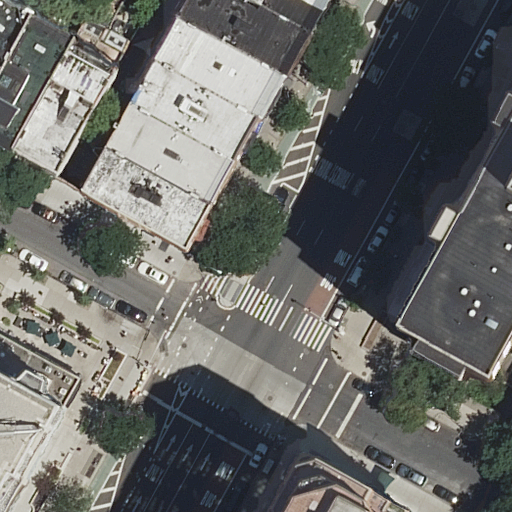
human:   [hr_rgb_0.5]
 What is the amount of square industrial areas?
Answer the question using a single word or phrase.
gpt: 0

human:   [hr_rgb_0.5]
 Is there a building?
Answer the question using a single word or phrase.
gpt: yes

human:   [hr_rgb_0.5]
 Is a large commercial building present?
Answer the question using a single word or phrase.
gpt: no

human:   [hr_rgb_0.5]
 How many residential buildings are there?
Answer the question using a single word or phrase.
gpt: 12

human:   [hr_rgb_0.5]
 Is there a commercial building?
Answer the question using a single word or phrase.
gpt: no

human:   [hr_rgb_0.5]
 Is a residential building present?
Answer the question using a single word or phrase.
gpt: yes

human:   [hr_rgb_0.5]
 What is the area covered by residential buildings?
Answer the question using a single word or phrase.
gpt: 4211m2

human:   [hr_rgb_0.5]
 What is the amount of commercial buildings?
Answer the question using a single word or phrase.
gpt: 0

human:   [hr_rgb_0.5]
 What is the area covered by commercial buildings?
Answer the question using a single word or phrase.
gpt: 0m2

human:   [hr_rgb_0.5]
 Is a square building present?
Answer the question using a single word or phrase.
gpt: no

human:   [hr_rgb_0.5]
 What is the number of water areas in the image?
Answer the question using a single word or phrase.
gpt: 0

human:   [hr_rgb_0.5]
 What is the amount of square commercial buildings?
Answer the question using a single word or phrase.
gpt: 0

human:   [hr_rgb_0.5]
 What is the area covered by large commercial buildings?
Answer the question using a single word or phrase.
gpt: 0m2

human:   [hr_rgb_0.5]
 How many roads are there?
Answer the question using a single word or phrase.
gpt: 7

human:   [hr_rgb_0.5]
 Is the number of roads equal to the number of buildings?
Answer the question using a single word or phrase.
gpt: no

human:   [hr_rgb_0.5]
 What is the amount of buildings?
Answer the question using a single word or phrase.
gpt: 12

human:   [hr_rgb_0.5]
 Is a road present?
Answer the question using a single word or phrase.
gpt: yes

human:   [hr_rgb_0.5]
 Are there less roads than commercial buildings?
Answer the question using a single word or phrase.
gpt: no

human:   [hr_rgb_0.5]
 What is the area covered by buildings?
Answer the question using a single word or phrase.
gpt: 4211m2

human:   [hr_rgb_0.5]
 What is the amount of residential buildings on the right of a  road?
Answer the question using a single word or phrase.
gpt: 6

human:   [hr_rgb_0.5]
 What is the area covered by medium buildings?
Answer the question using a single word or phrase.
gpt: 1646m2

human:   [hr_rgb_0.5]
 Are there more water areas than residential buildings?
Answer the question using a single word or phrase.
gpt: no

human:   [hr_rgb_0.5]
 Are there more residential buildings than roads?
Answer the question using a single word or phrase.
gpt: yes

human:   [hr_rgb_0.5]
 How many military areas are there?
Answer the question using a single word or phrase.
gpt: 0

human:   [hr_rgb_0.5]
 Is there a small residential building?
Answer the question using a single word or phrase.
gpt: yes

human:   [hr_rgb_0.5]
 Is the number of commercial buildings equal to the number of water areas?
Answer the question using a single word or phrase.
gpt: yes

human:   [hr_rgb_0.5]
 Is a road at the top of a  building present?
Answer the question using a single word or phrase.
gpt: yes

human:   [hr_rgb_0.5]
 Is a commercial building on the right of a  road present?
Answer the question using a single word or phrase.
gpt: no

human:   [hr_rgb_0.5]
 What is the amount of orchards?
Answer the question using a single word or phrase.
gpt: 0

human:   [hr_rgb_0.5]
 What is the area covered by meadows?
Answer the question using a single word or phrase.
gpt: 0m2

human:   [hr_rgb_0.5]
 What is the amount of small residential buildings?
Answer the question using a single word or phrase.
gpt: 3

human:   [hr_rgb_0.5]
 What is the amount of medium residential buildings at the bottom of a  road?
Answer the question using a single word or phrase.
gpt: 3

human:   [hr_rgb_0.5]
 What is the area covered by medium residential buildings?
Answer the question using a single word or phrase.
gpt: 1646m2

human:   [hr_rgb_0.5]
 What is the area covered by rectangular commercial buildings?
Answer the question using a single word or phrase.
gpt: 0m2

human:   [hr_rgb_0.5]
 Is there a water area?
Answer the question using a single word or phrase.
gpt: no

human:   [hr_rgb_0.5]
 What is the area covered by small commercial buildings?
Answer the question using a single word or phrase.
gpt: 0m2

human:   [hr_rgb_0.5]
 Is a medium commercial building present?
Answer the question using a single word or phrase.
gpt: no

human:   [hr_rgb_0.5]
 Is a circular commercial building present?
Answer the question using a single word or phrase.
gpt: no

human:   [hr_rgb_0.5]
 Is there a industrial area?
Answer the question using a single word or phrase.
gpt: no

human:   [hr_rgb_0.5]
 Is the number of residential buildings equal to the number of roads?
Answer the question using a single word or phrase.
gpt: no

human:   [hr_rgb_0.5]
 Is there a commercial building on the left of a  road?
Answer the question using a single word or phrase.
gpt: no

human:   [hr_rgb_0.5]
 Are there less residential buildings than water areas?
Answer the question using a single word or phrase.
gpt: no

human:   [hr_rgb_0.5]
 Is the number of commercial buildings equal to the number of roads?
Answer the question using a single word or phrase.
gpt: no

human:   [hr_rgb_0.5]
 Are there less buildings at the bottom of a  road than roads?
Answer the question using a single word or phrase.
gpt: no

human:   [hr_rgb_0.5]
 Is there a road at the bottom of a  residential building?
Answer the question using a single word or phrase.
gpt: yes

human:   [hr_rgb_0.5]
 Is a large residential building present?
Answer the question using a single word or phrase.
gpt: yes

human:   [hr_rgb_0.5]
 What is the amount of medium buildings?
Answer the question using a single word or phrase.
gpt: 7

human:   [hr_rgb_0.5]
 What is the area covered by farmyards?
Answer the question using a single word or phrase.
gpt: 0m2

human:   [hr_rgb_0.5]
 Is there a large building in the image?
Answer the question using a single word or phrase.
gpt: yes

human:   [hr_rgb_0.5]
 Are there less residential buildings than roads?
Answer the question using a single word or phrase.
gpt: no

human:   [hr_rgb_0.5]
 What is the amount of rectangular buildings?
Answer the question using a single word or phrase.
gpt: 10

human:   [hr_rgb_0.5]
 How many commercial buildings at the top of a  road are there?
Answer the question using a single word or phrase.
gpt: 0

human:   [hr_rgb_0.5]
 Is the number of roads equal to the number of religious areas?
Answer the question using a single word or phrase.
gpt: no

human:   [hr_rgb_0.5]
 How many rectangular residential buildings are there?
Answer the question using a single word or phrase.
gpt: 10

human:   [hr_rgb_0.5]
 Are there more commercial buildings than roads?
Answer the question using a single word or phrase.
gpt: no

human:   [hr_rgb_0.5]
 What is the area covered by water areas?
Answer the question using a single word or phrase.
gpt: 0m2

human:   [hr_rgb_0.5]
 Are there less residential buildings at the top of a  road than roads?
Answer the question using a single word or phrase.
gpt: no

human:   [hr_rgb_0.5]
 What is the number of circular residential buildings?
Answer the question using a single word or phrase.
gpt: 0

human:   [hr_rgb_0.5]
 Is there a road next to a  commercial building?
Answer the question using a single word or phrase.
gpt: no

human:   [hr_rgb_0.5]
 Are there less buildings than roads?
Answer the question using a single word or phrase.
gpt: no

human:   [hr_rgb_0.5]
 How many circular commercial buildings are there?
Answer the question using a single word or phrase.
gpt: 0

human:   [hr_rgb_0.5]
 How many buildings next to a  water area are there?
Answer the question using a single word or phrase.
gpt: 0

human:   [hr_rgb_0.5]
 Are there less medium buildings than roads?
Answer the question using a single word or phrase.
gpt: no

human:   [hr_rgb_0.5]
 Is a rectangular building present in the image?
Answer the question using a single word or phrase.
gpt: yes